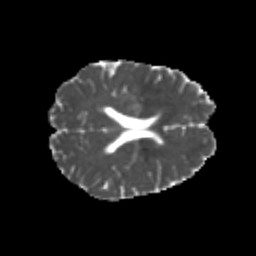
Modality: MD
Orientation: axial
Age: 23
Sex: male
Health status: healthy
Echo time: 0.074 s